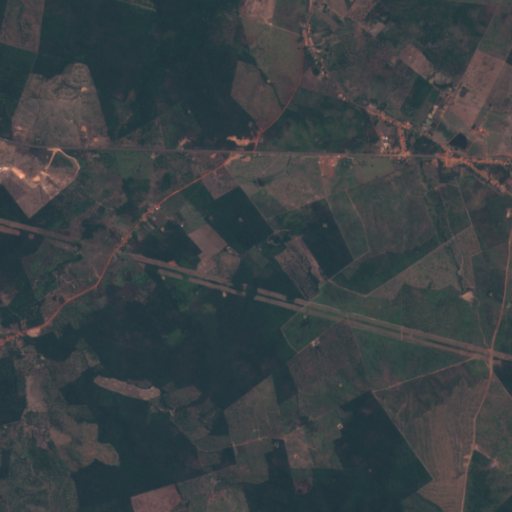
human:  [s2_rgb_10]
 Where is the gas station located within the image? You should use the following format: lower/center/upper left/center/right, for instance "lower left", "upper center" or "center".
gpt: The gas station is located in the upper right of the image.
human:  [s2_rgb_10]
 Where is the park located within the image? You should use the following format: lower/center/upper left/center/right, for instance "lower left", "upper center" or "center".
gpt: The park is located in the center left of the image.
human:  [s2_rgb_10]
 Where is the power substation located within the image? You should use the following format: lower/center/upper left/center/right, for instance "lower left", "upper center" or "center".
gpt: The power substation is located in the upper center of the image.
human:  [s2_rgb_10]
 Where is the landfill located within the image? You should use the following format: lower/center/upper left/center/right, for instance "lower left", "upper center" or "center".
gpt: There is no landfill in the image.